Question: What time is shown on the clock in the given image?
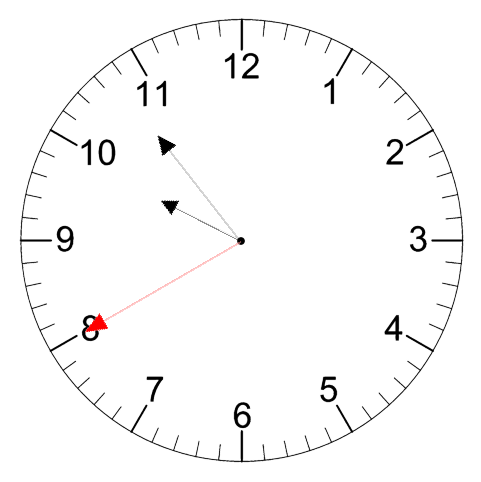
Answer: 09:53:40